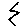
Label: zigzag